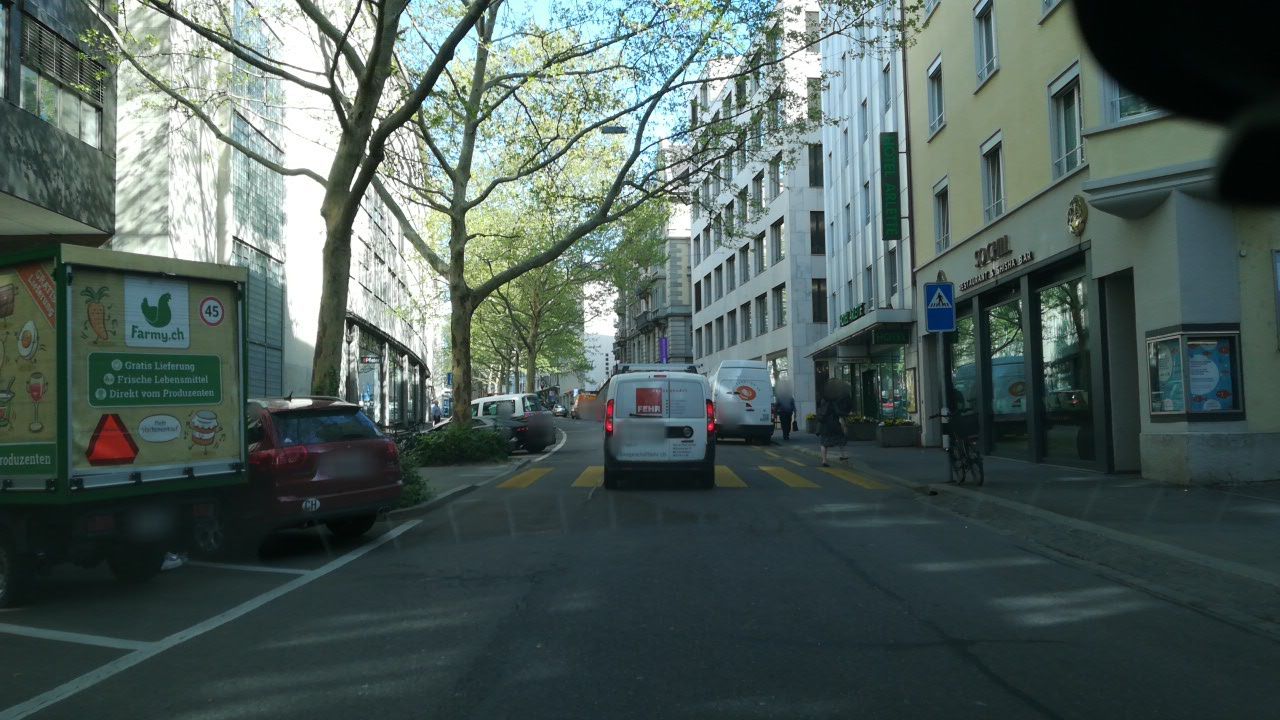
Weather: clear
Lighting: day
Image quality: good
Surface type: walking surface
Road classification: tertiary
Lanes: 1
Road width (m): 2
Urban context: urban centre
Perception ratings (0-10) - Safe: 7.43, Lively: 8.96, Beautiful: 8.65, Boring: 2.05, Depressing: 3.37, Wealthy: 8.04